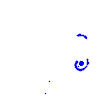
Particle: electron